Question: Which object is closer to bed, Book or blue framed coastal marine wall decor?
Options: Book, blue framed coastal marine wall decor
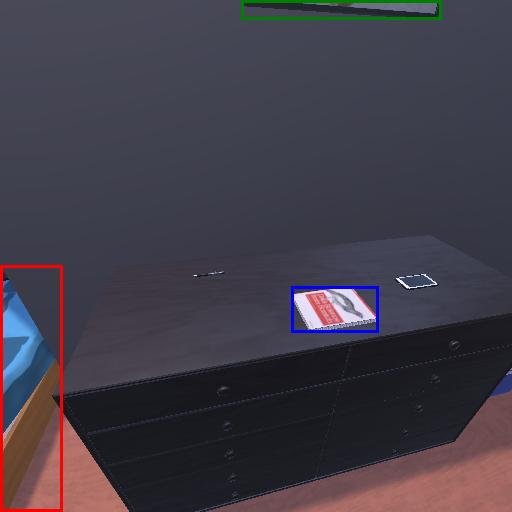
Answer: Book